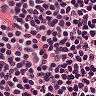
Metastatic tissue present: no